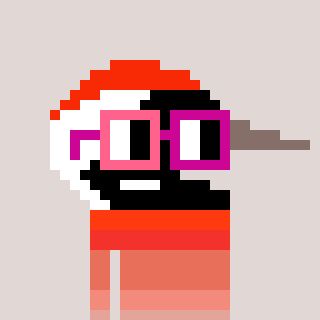
a pixel art character with square pink and red glasses, a crane-shaped head and a gunk-colored body on a warm background